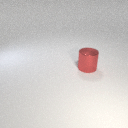
large red metal cylinder